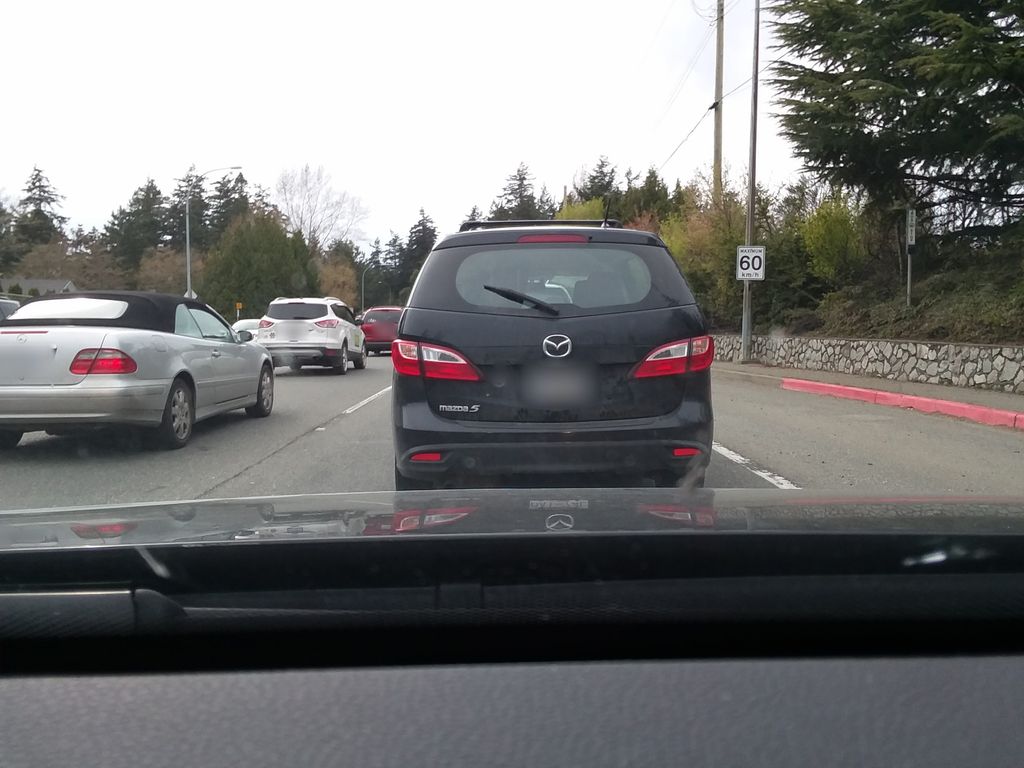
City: victoria